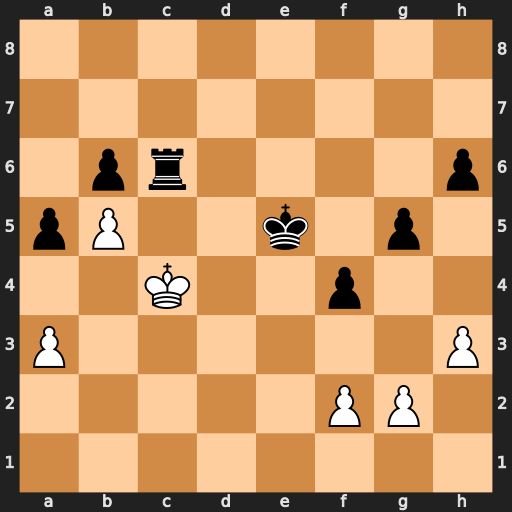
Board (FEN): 8/8/1pr4p/pP2k1p1/2K2p2/P6P/5PP1/8
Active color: w
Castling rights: -
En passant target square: -
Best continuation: bxc6 Kd6 Kb5 Kc7 g4